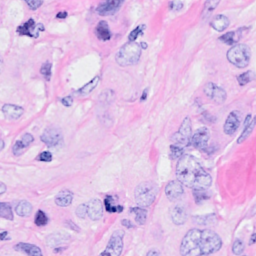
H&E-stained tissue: Breast